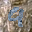
Label: 9